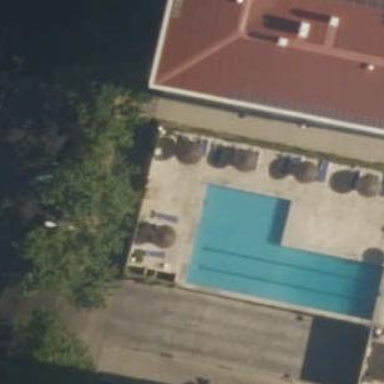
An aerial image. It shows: Swimming pool located in leisure land.